Question: I've been thinking about facebook suggestions and other similar system of linkedin.
I think Facebook suggestion also based personal knowledges, like school years, the companys i worked or something similar.
But beyond that to be more specific here is the scheme

Case1 looks simple, but when the friend count goes bigger (event about 300 friend too much) it's not efficient.
How about Case2? What kind of algorithm can do this work.
I've no idea about Case3 because i guess its something special fo facebook.
but how could i detect person 4. is which degree related?
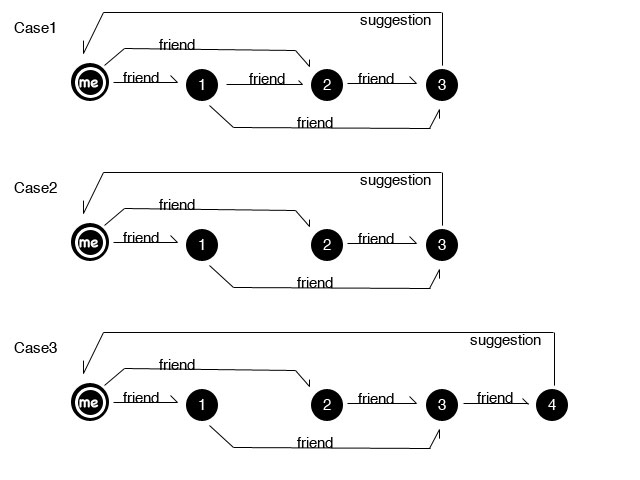
Answer: I'm not sure if you're asking how to make suggestions or detect friend distance. Making suggestions is easy, but will tend to explode in size.
The first two cases can be covered by the same algorithm, and the third by a small extension.
The first two are basically looking for all the people who your known friends mutually know:
'''
FriendHash = {}
foreach Friend in me.getFriends()
foreach FriendOfFriend in Friend.getFriends()
FriendHash{FriendOfFriend} += 1
foreach PotentialFriend in keys FriendHash
if FriendHash{PotentialFriend} > 1
me.suggestFriend(PotentialFriend)
'''
In case 1, the link between friends 1 and 2 could be an additional constraint that would actually make the case a bit more complex to implement. By requiring friends 1 and 2 to have a link, you'd need to detect potential friends while iterating friend pairs, rather than once at the end.
'''
foreach Friend in me.getFriends()
foreach SecondFriend in me.getFriends()
# skip already processed friends and Friend == SecondFriend
if Friend.getFriends() contains SecondFriend
foreach FriendOfFriend in Friend.getFriends()
# skip already suggested friends
if SecondFriend.getFriends() contains FriendOfFriend
me.suggestFriend(PotentialFriend)
'''
There's certainly some optimization that can be added in there that would skip repeated comparisons. In practice this probably isn't a useful search to run anyway. All you're going to do is exclude potential friends who are common to two distinct groups of friends.
The last case modifies the first pseudo code segment by extending a friend suggestion to all the friends of your known friends mutual friends:
'''
foreach PotentialFriend in keys FriendHash
if FriendHash{PotentialFriend} > 1
foreach ExtendedFriend in PotentialFriend.getFriends()
me.suggestFriend(ExtendedFriend)
'''
As commented by Neil Knight, you could filter each friend list and start by looking at the most active friends first. Or compute a similarity score that promotes those friends who have more friends in common with you.
If you're actually looking at detecting the distance between a friend and a suggestion, this probably isn't relevant.